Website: apple
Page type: customer-info-address
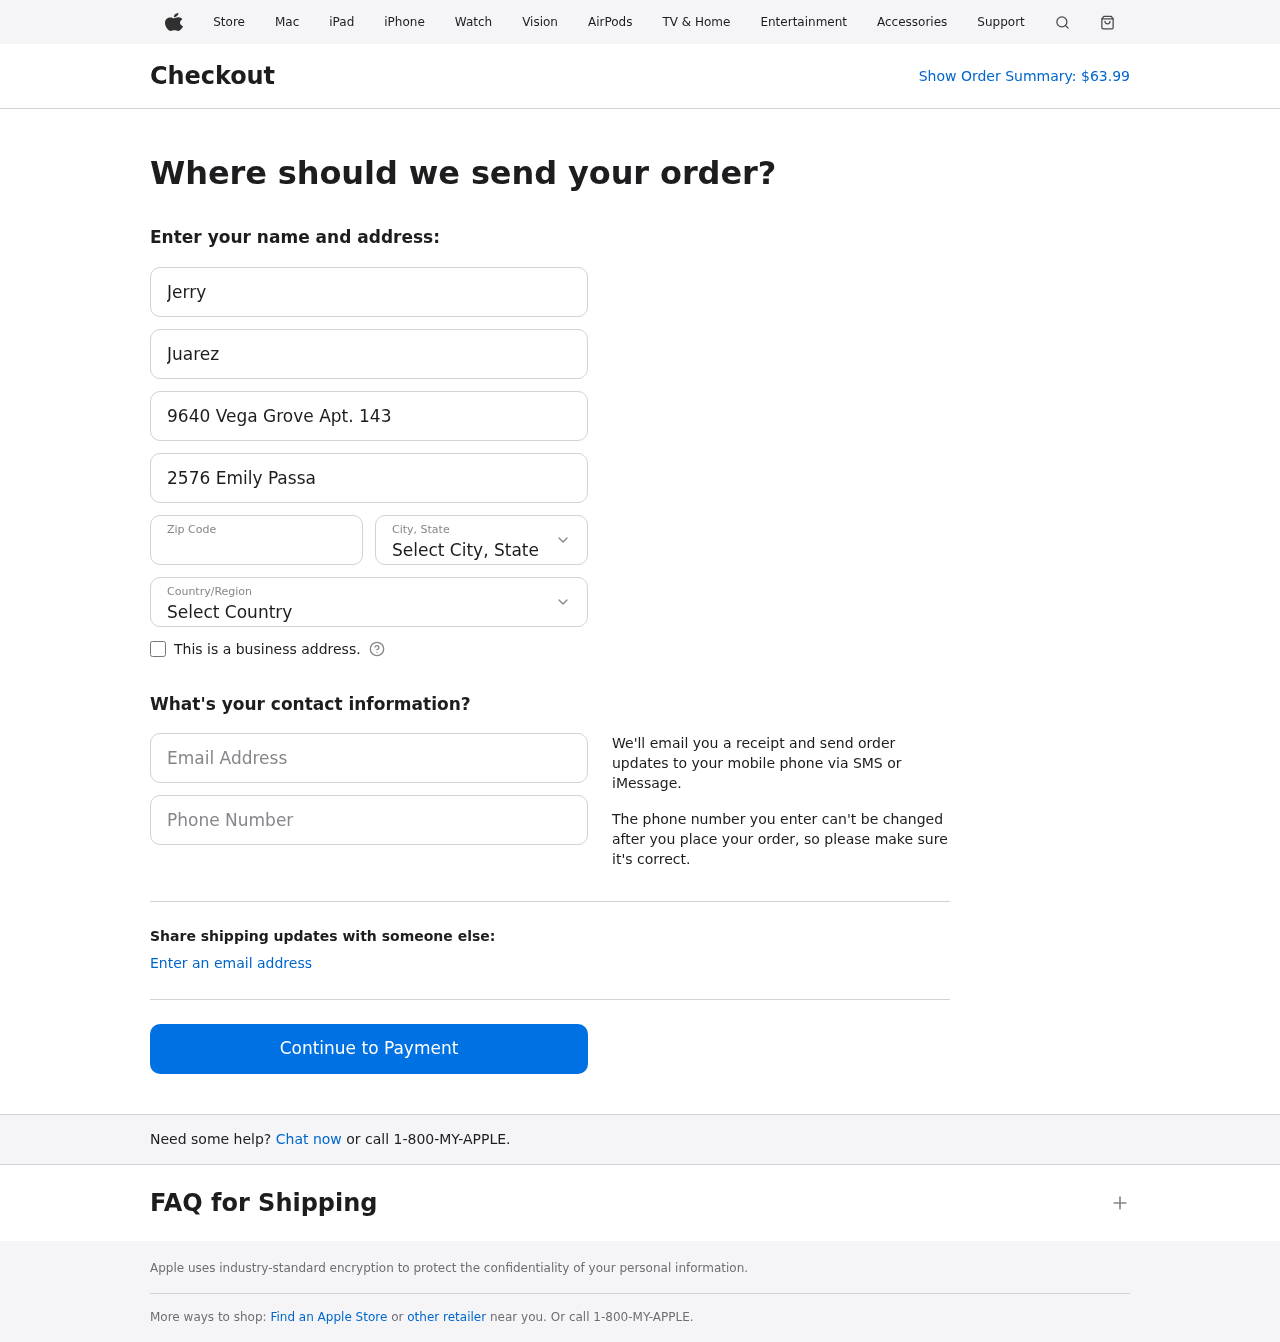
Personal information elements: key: PII_CITY_STATE
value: West Racheltown, CA
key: PII_COUNTRY
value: United States
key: PII_EMAIL
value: jerry.juarez@hotmail.com
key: PII_FIRSTNAME
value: Jerry
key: PII_LASTNAME
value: Juarez
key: PII_PHONE
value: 4986685216
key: PII_POSTCODE
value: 78405
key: PII_STREET
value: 9640 Vega Grove Apt. 143
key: PII_STREET2
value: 2576 Emily Passage Apt. 891
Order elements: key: ORDER_TOTAL
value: $63.99